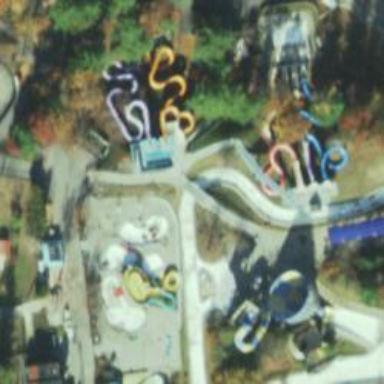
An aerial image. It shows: Water slide attraction.